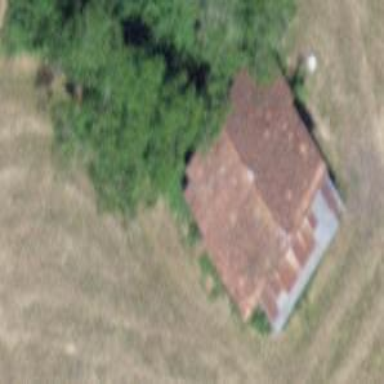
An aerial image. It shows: Barn.